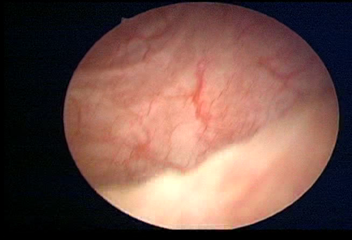
Modality: WLC
Class: Normal mucosa
Bladder cancer association: No